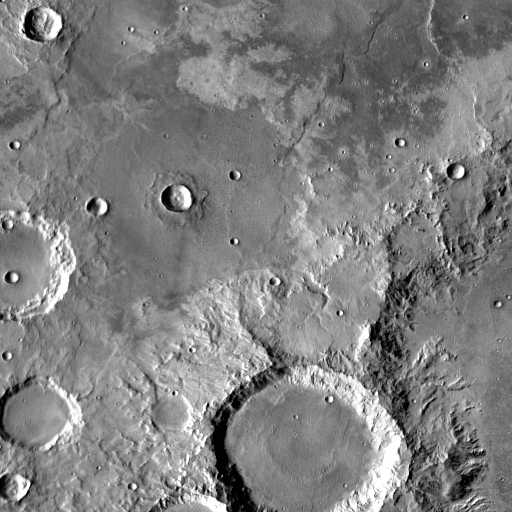
Crater classes present: Background, Other, Layered, Buried